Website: macys
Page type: customer-info-address
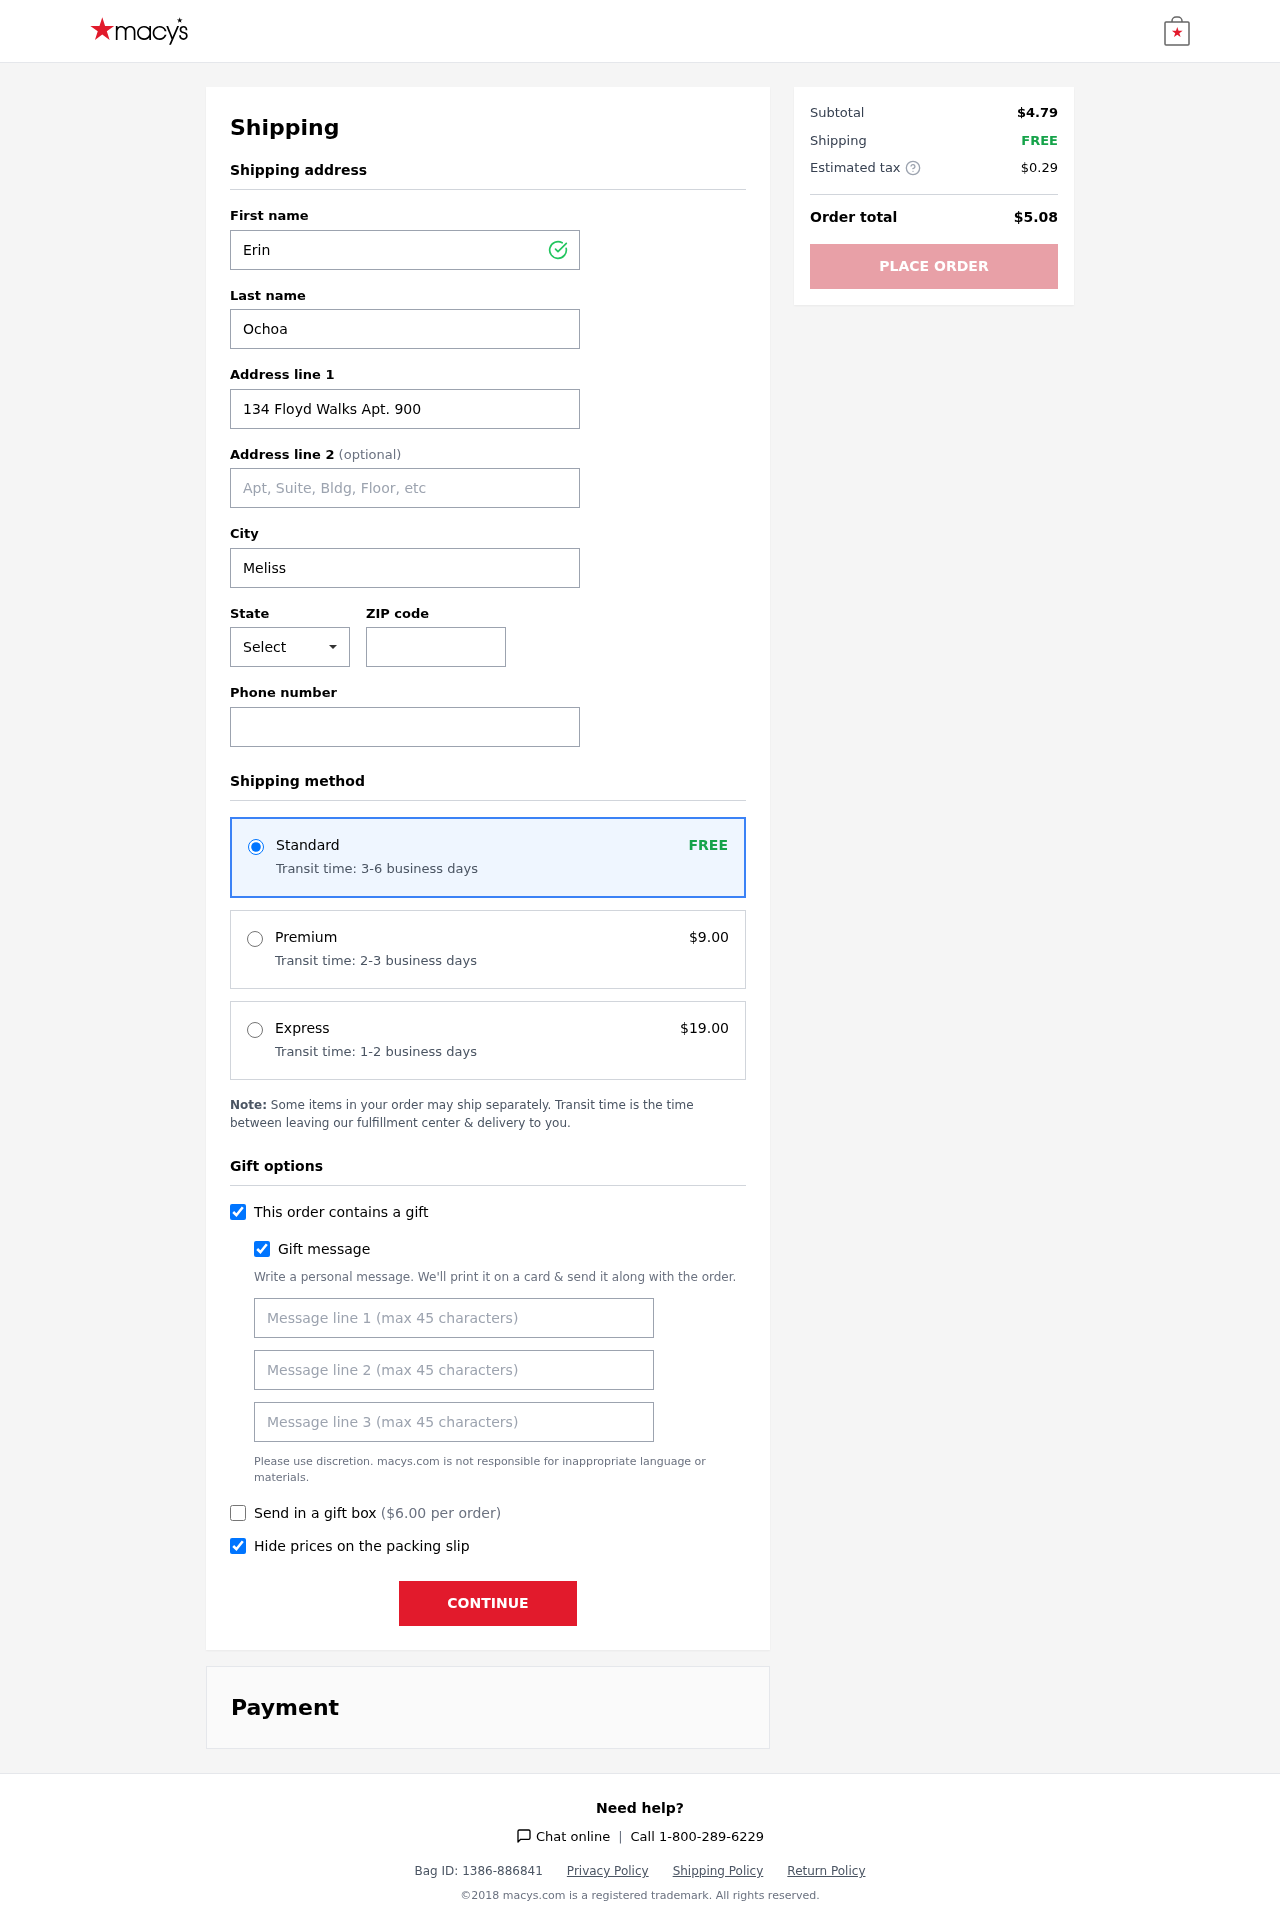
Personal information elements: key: PII_CITY
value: Melissabury
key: PII_FIRSTNAME
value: Erin
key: PII_GIFT_MESSAGE
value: Hey Louis, I thought of you when I spotted these tasty mini waffles! Perfect for those busy mornings or whenever you need a sweet treat. Hope they add a little joy to your day!  Erin
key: PII_LASTNAME
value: Ochoa
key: PII_PHONE
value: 5032975417
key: PII_POSTCODE
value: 88393
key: PII_STATE_ABBR
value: KY
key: PII_STREET
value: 134 Floyd Walks Apt. 900
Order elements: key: ORDER_SHIPPING_STANDARD
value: FREE
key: ORDER_SHIPPING_STANDARD_TIME
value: Transit time: 3-6 business days
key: ORDER_SHIPPING_PREMIUM
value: $9.00
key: ORDER_SHIPPING_PREMIUM_TIME
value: Transit time: 2-3 business days
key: ORDER_SHIPPING_EXPRESS
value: $19.00
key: ORDER_SHIPPING_EXPRESS_TIME
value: Transit time: 1-2 business days
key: ORDER_GIFT_BOX_FEE
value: $6.00
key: ORDER_SUBTOTAL
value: $4.79
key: ORDER_SHIPPING_COST
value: FREE
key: ORDER_TAX
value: $0.29
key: ORDER_TOTAL
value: $5.08